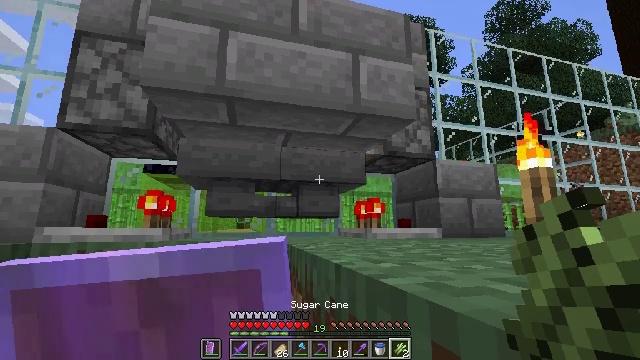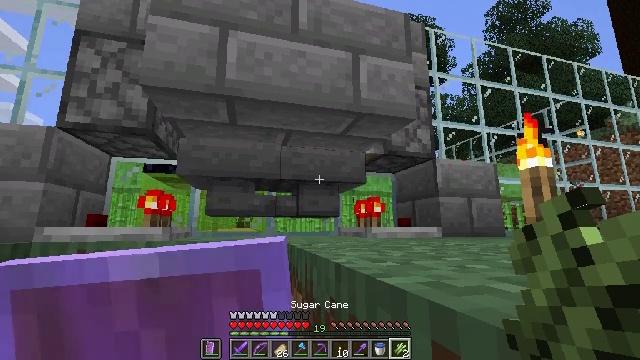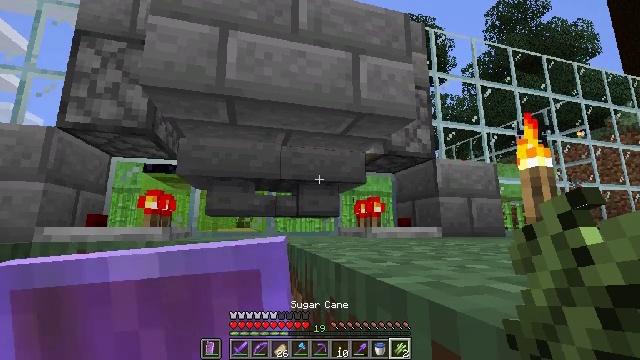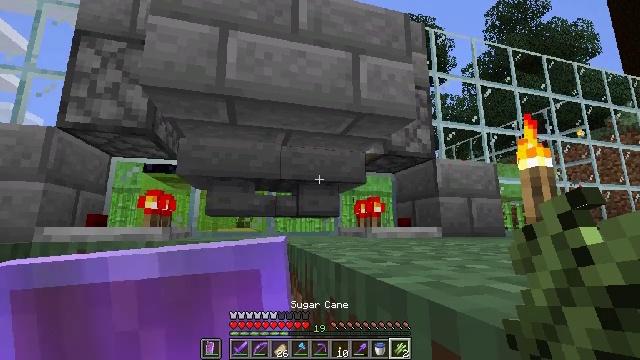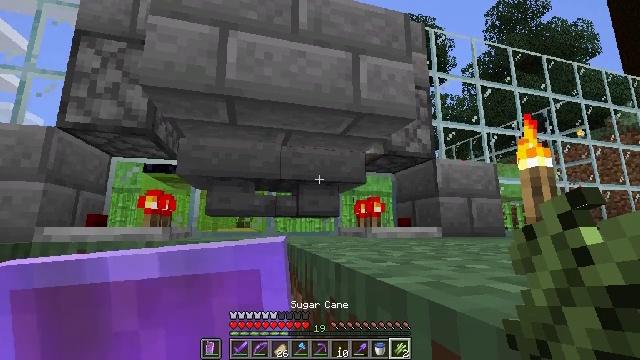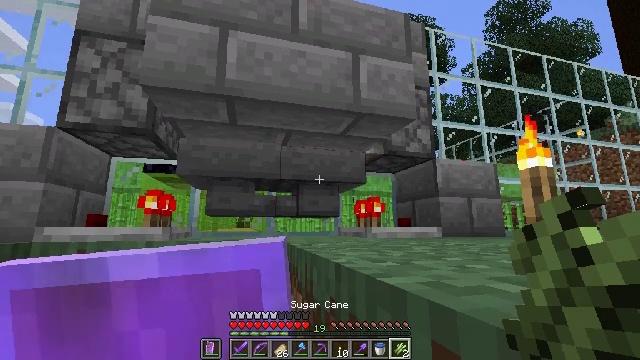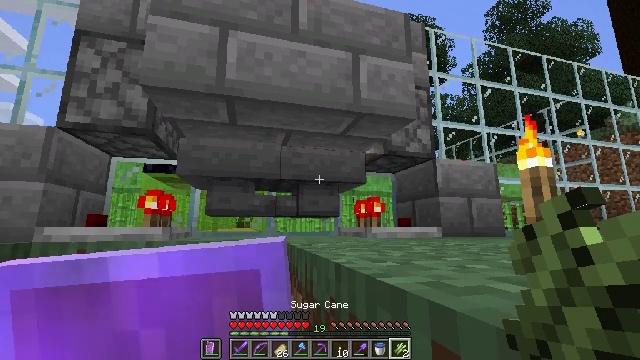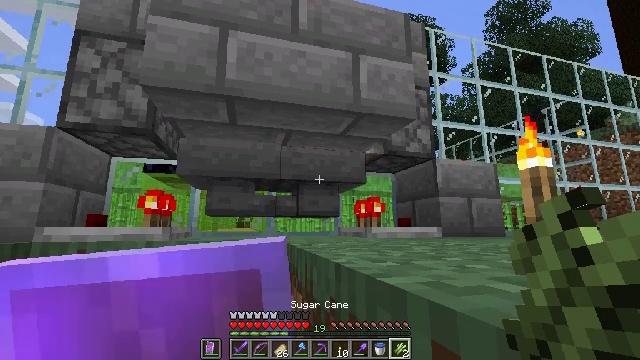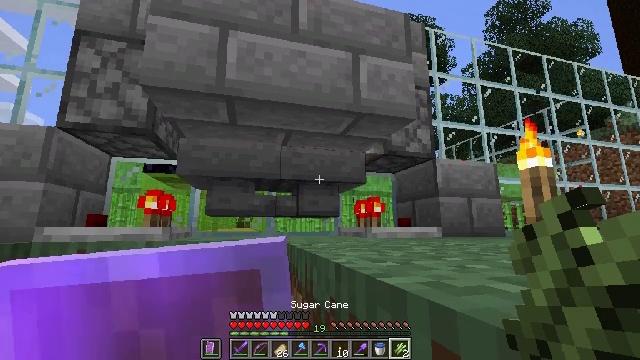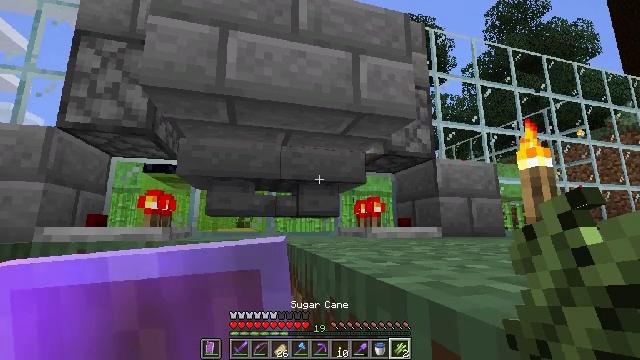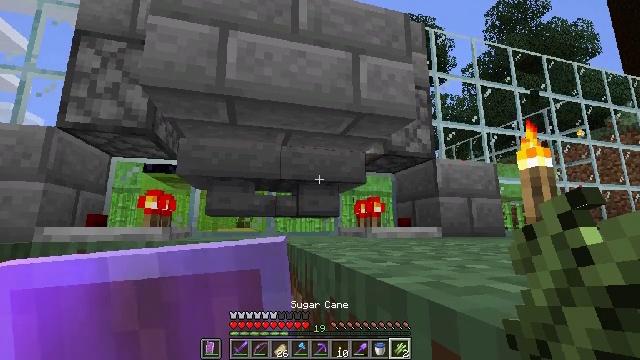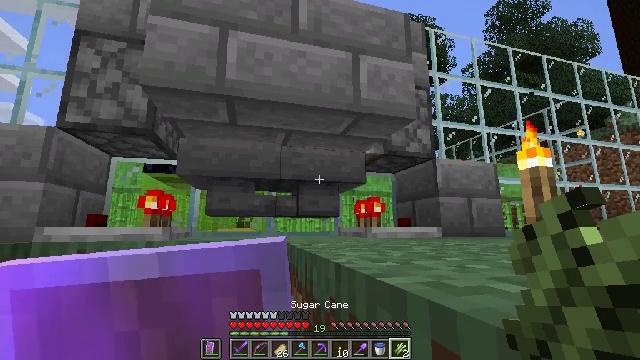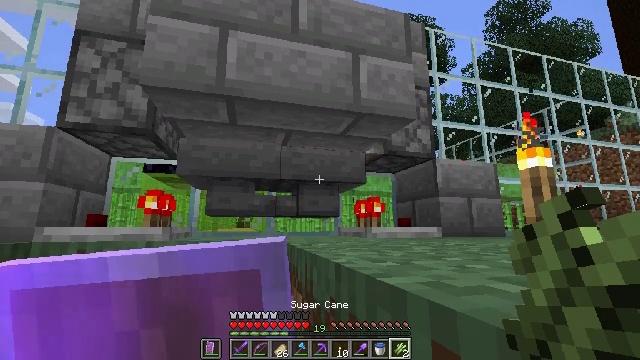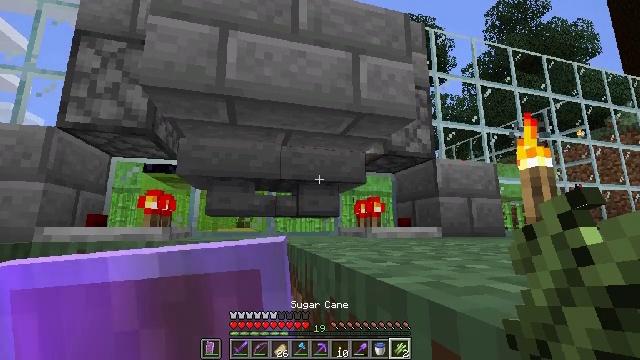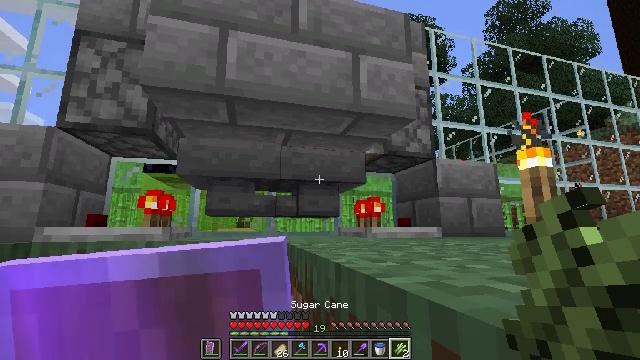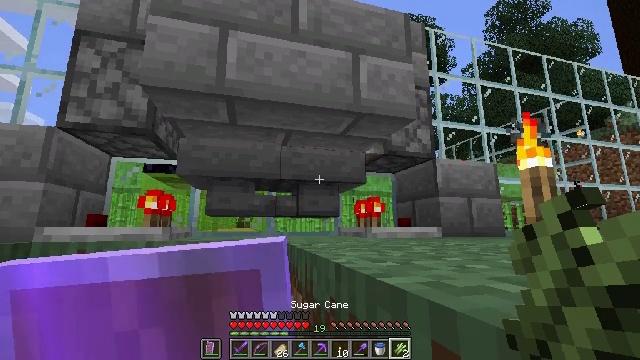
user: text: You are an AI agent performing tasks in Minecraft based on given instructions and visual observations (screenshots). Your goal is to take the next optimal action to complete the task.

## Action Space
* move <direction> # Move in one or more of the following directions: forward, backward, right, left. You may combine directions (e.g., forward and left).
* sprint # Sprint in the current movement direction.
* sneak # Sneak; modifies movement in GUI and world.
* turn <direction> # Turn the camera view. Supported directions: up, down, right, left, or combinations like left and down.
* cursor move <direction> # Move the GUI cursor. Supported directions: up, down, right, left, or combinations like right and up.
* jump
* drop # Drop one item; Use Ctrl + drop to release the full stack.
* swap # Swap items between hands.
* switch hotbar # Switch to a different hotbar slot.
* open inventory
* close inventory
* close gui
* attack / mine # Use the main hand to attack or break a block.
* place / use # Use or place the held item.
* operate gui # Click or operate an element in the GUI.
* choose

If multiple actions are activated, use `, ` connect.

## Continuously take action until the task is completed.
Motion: motion action
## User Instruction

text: Use the crafting table to produce paper.
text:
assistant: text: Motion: no_op
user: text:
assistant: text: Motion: no_op
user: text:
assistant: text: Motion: no_op
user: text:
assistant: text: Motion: no_op
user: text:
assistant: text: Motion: no_op
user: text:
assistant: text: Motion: no_op
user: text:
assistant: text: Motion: no_op
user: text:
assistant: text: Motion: no_op
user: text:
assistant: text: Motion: no_op
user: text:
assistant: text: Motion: no_op
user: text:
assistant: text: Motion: no_op
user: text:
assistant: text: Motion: no_op
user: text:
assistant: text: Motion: no_op
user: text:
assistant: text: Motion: no_op
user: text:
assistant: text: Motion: no_op
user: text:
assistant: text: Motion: no_op
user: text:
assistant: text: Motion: no_op
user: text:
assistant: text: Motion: move left
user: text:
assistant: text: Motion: move left
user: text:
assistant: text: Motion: move left
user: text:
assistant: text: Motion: move left
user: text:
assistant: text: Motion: move left
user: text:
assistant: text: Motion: move left
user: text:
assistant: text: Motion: no_op
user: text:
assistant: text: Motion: no_op
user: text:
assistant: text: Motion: move back
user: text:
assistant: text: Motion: move back
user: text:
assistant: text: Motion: move back
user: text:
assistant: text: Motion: move back
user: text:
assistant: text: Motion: move back